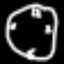
Label: clock